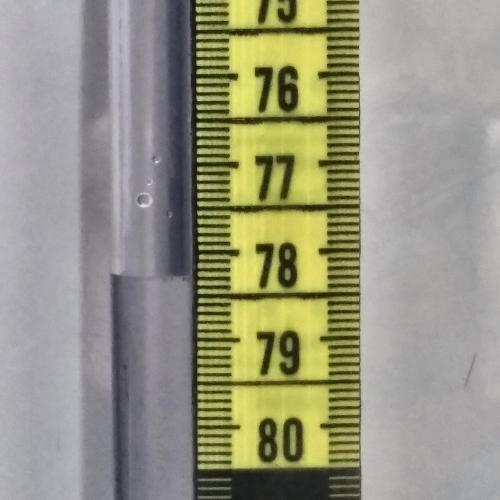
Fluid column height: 78.3 cm